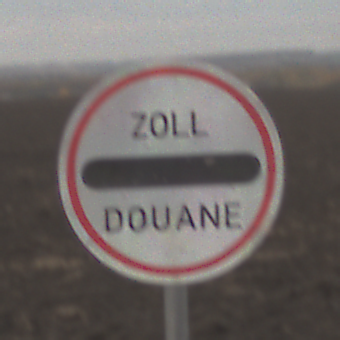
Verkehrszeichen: Zollstelle
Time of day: MorningAfternoon
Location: Outdoor (Nature)
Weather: Overcast
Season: NotSpecified
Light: Natural